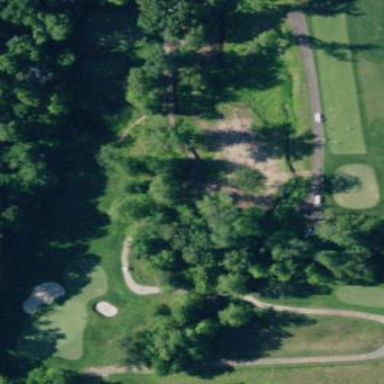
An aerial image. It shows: Golf rough area.